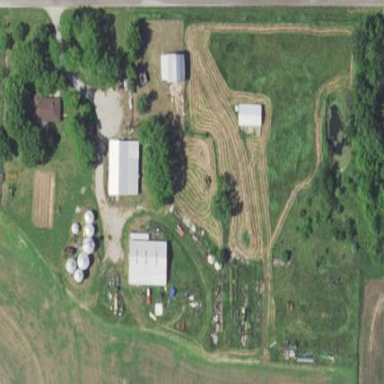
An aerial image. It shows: Farmyard area.